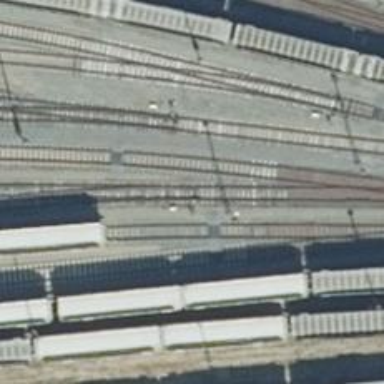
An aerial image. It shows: Railway switch.